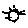
Label: sun